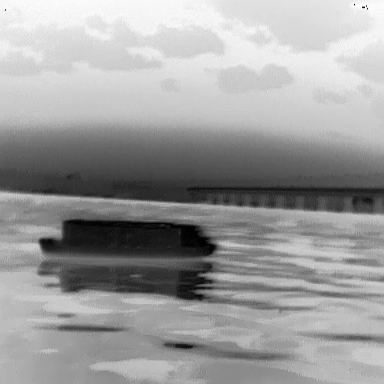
There is a fishing_boat in the infrared image.